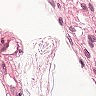
Metastatic tissue present: no